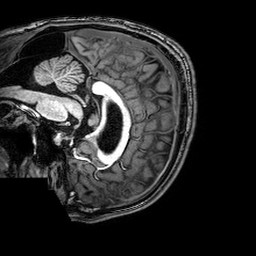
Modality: T1w
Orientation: sagittal
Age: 22
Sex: male
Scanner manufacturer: philips
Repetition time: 0.008169 s
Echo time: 0.00373 s